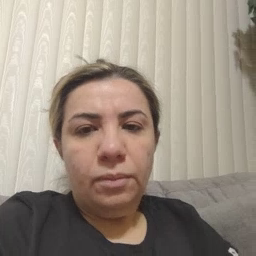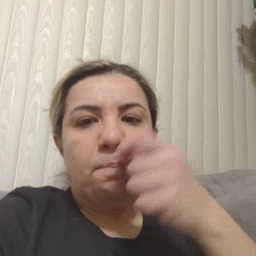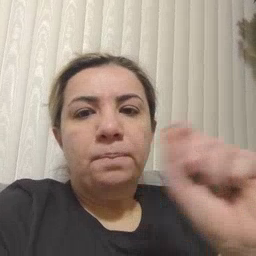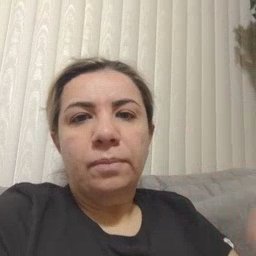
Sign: pen